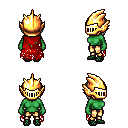
a pixel art fantasy rpg character, female body template, orc, green skin, red tattered cape, gold greaves, white pageboy hairstyle, gold helm, ghillies, four views (front, back, left, right), 2x2 character sprite sheet, small pixel art, hard edges, no anti-aliasing